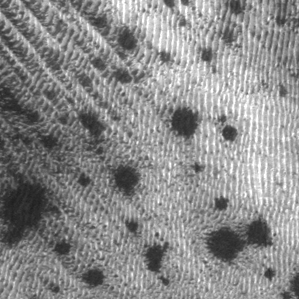
Label: frost